Interaction volume radius: 5 \u00c5
Interaction volume height: 30 \u00c5
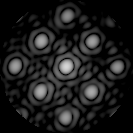
Disorder parameter: 0.09544